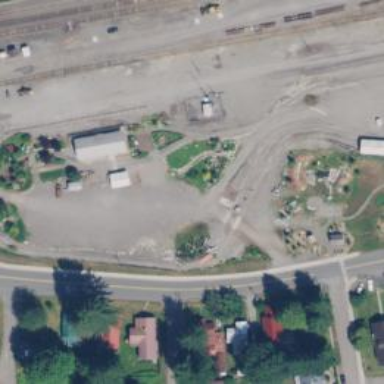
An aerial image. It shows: Miniature railway siding.